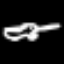
Label: frog